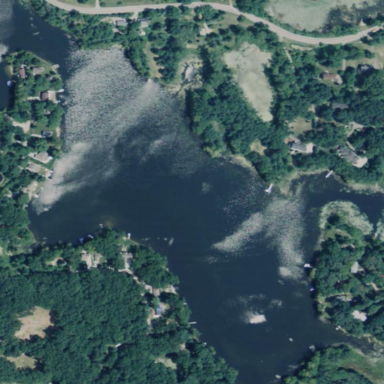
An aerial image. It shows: Serene lake.